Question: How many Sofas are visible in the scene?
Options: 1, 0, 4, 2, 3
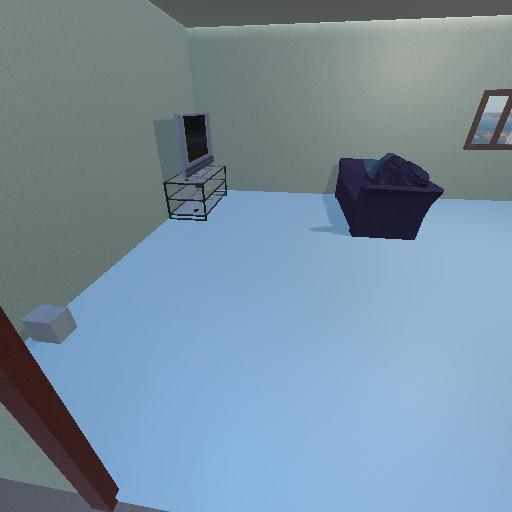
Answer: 1